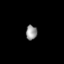
Tissue: lung
Cell type: Epithelial cells
Senescence score: 0.1519
Nuclear area (px): 161
Mean DAPI intensity: 147.273